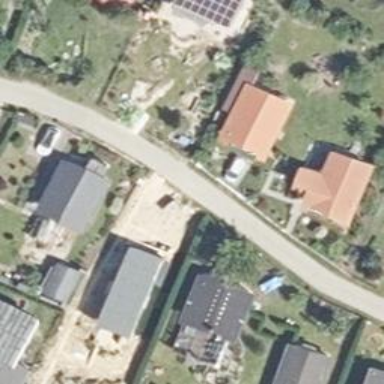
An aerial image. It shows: Simple house.